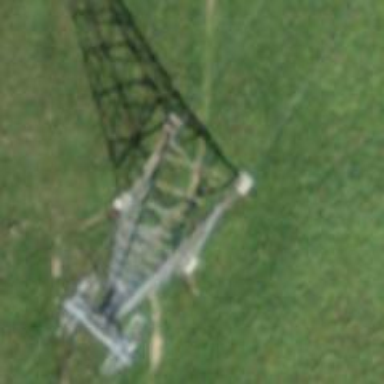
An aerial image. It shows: Pylon for aerialway.